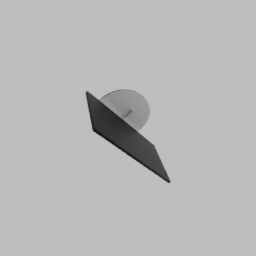
Label: electronics